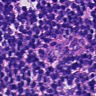
Metastatic tissue present: yes